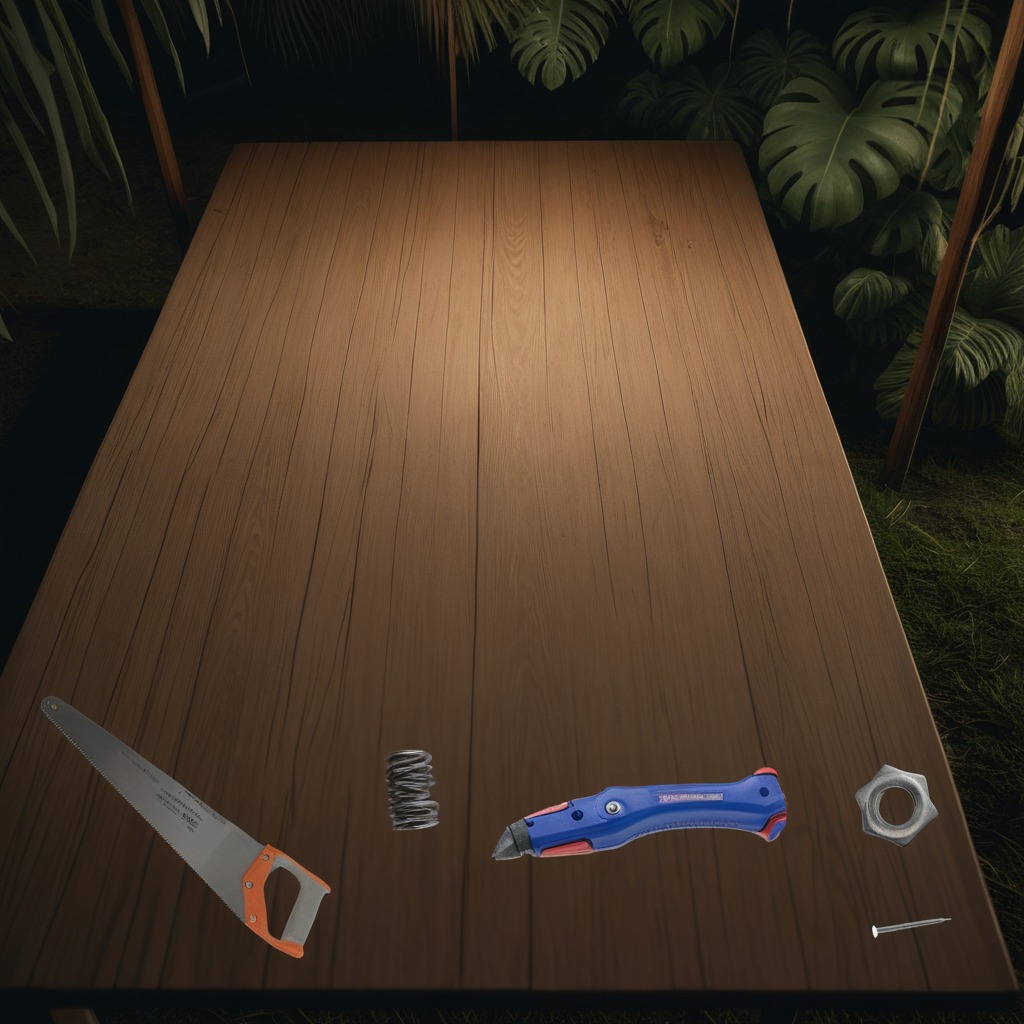
A utility knife, an iron nail, a coiled metal spring, a handheld metal saw, and a metal nut are lying on the wooden table.